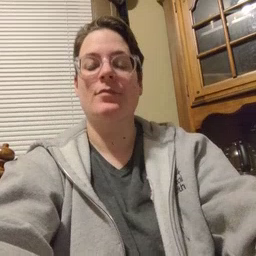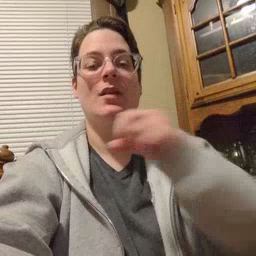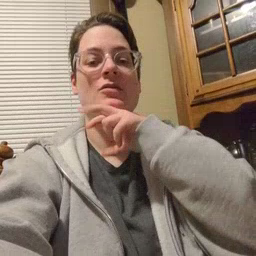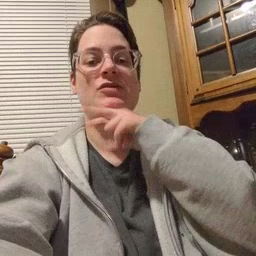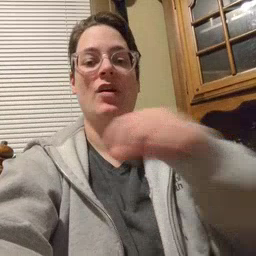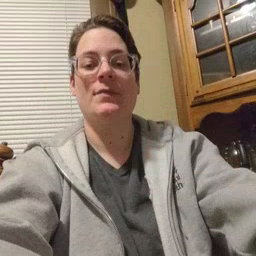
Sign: frog